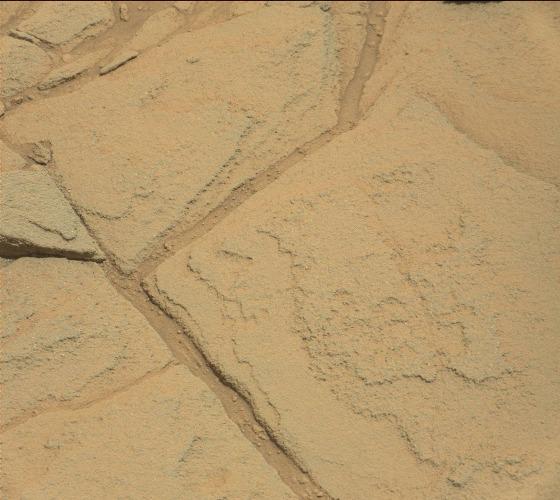
Terrain classes present: Bedrock, Gravel / Sand / Soil, Shadow